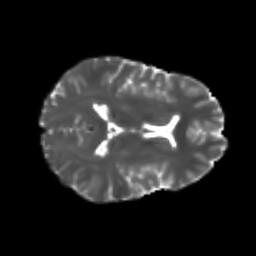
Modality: T2w
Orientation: axial
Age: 21
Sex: female
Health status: healthy
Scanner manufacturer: philips
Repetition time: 7.383 s
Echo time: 0.08599 s